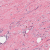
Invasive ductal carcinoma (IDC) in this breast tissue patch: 0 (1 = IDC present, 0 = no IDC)